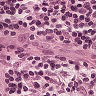
Metastatic tissue present: no